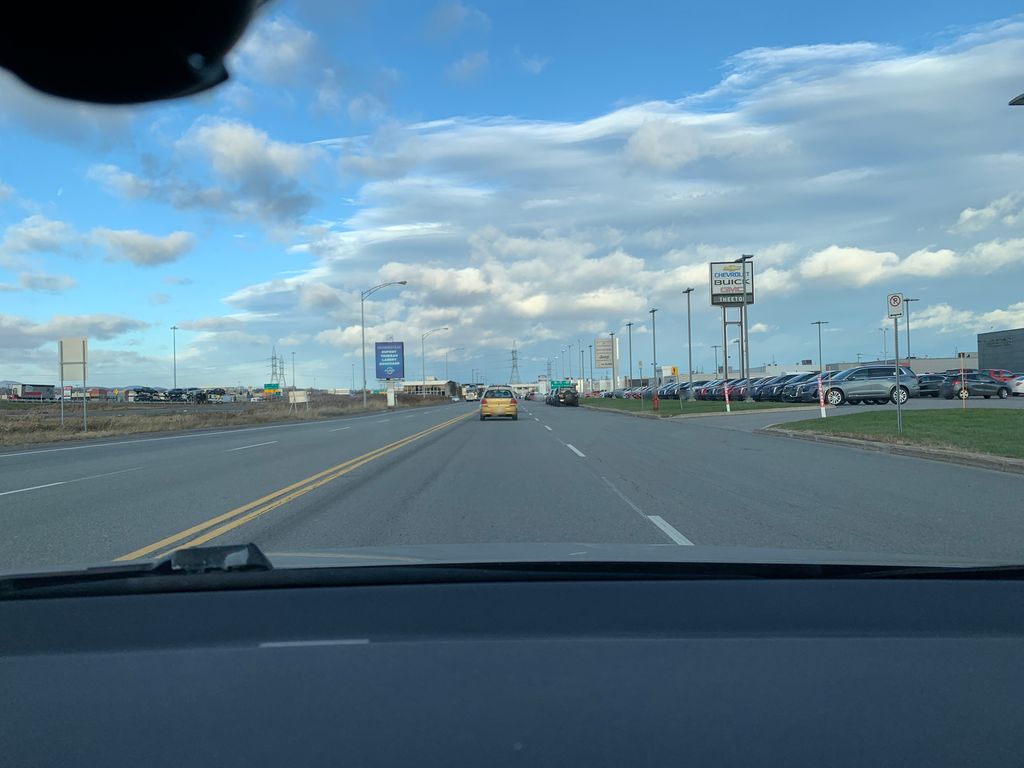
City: quebec_city